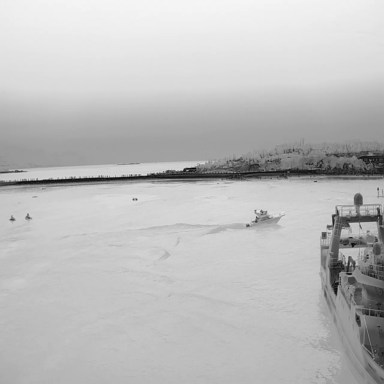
There is a container_ship in the infrared image.